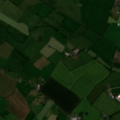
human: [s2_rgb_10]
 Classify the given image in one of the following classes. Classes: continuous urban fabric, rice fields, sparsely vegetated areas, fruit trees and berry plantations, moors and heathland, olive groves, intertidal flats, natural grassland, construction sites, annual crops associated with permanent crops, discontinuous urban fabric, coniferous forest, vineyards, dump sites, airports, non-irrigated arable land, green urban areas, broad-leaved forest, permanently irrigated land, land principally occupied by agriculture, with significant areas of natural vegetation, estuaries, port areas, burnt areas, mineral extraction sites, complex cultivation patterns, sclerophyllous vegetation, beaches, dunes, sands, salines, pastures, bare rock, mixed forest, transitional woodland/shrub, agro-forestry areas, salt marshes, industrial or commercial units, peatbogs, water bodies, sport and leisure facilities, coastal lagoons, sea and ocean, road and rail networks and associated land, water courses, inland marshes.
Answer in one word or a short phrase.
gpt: non-irrigated arable land, pastures